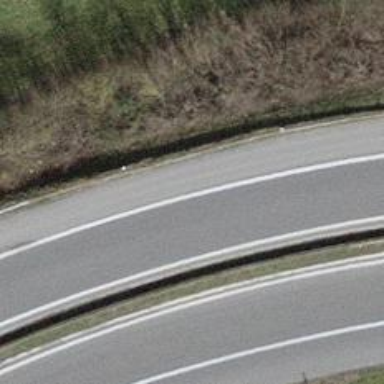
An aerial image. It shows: Asphalt motorway link.